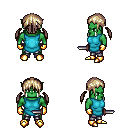
a pixel art fantasy rpg character, male body template, orc, green skin, teal tunic, metal pants, white blonde twin-tailed hairstyle, gold gloves, gold boots, dagger, four views (front, back, left, right), 2x2 character sprite sheet, small pixel art, hard edges, no anti-aliasing